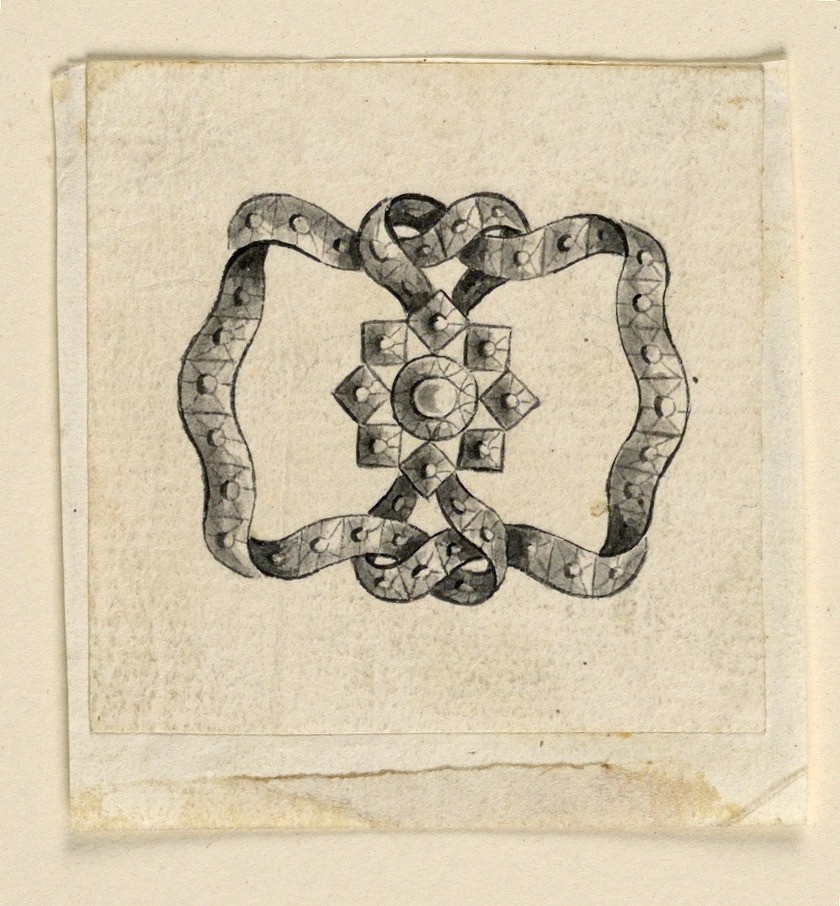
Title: Design for a Buckle
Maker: Giovanni Sebastiano Meyandi, Italian, active 1762 - 1794
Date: ca. 1780
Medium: Pen and black ink, brush and gray watercolor on paper
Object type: Drawing
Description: Jewelry design for a buckle. An interlaced ribbon is springing from a central rosette.